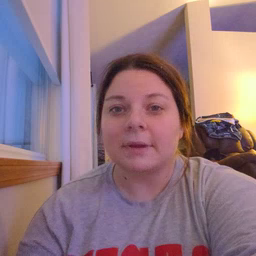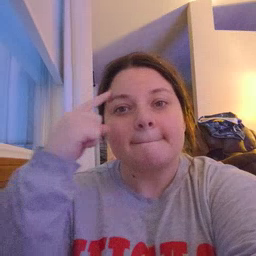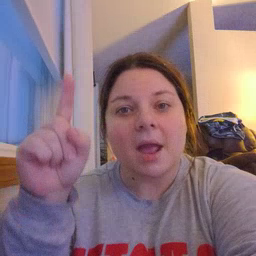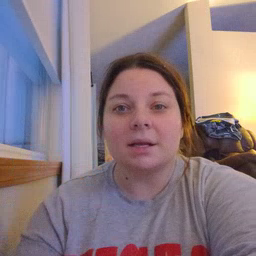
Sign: penny